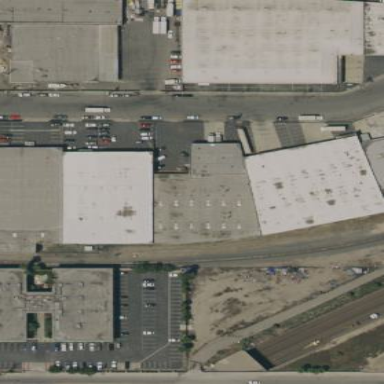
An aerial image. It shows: Warehouse.